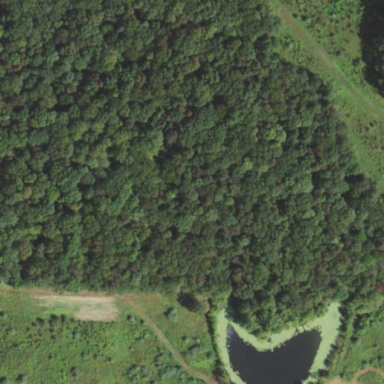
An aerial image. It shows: Beautiful woodland area.